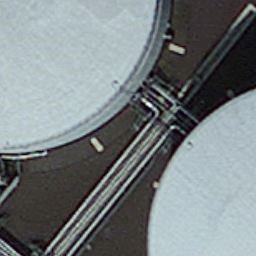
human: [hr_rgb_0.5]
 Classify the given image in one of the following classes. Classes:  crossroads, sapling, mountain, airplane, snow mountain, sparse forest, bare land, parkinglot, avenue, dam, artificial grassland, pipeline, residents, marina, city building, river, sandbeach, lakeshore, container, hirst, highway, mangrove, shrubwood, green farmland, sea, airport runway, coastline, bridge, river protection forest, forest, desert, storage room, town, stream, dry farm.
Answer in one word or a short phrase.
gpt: storage room